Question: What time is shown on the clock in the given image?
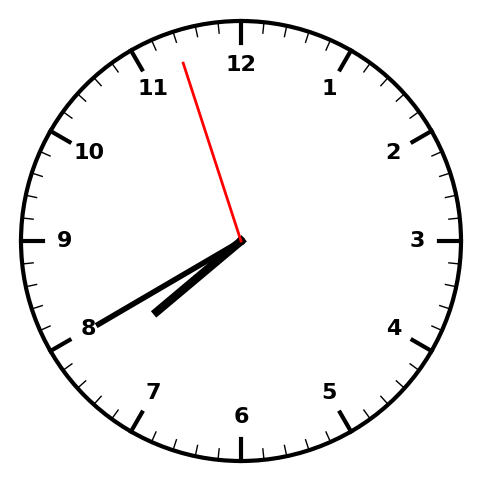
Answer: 07:39:57